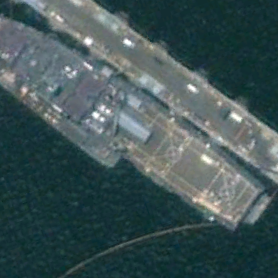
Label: combat